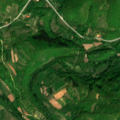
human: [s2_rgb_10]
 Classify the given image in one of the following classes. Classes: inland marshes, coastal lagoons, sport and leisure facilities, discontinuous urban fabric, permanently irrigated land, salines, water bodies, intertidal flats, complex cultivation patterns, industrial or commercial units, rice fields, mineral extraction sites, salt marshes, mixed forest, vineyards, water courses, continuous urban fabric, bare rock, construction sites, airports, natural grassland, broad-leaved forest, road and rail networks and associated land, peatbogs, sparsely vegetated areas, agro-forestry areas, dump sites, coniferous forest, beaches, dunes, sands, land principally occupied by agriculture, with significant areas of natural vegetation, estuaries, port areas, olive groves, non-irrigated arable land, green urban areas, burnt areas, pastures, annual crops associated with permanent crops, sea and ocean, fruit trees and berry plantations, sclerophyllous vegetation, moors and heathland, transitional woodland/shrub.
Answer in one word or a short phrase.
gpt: complex cultivation patterns, land principally occupied by agriculture, with significant areas of natural vegetation, broad-leaved forest